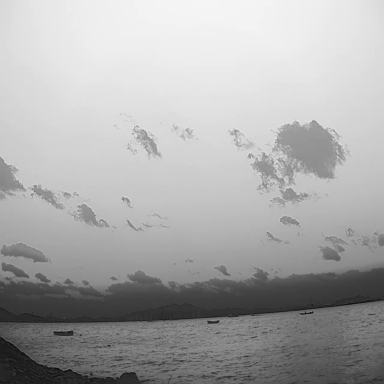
There are three bulk_carriers in the infrared image.